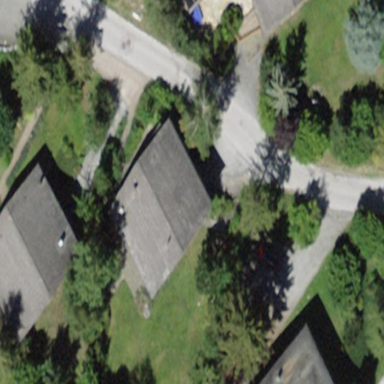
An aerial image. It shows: Detached building with gabled roof.